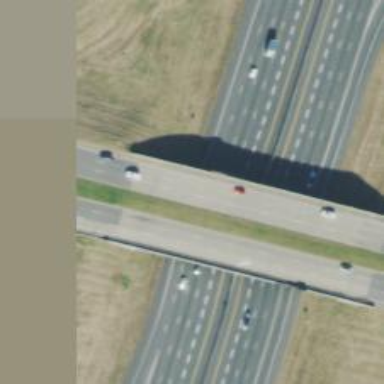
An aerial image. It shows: Motorway junction.